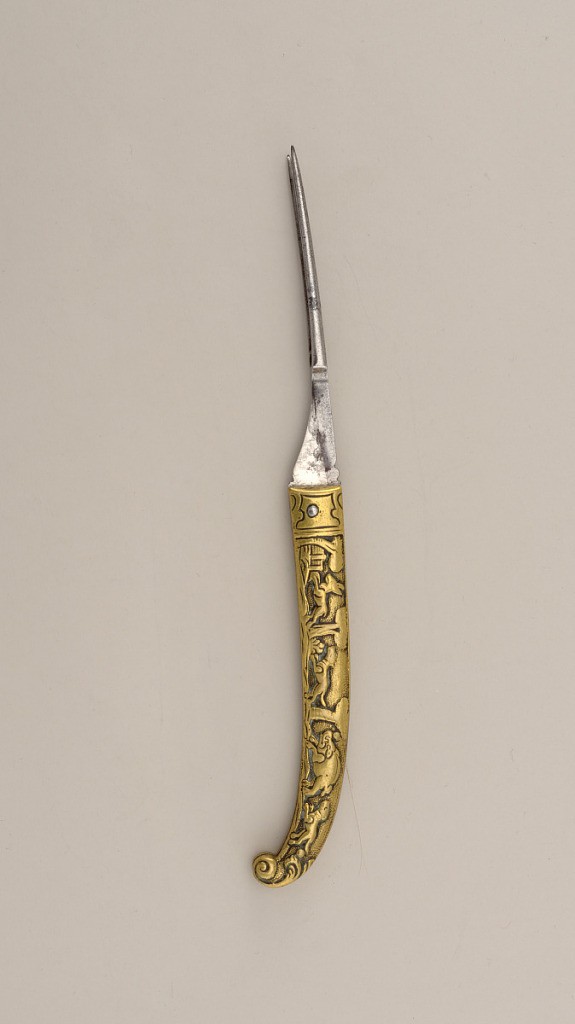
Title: Folding Fork From Traveling Cutlery Set
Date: ca. 1720–50
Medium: brass, steel
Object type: fork
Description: Fork has two long tines, slightly bending outwards. Decorative chiseling at the joint. Flat tapering neck. Pistol-shaped brass handle with scrolled end. Brass scales with dogs, deer, a boar, a fox and a bird. Trees and acanthus scrolls against a matte background. Fork folds partly into the handle.